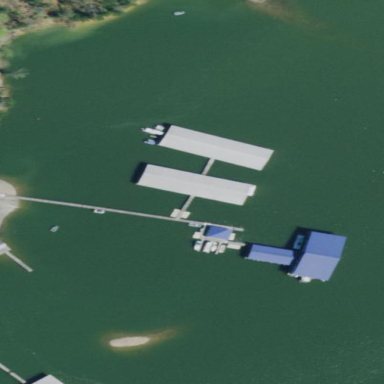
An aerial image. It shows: Pier on dock by the waterway.